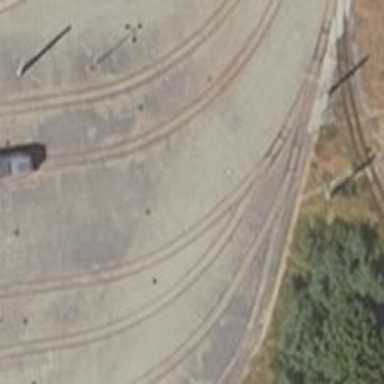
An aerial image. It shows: Tram railway service yard with electrified contact line.